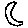
Label: moon